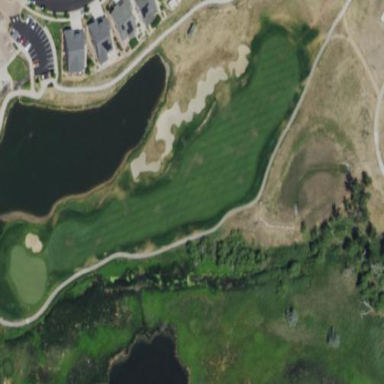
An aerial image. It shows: Area of rough grass used for golf.